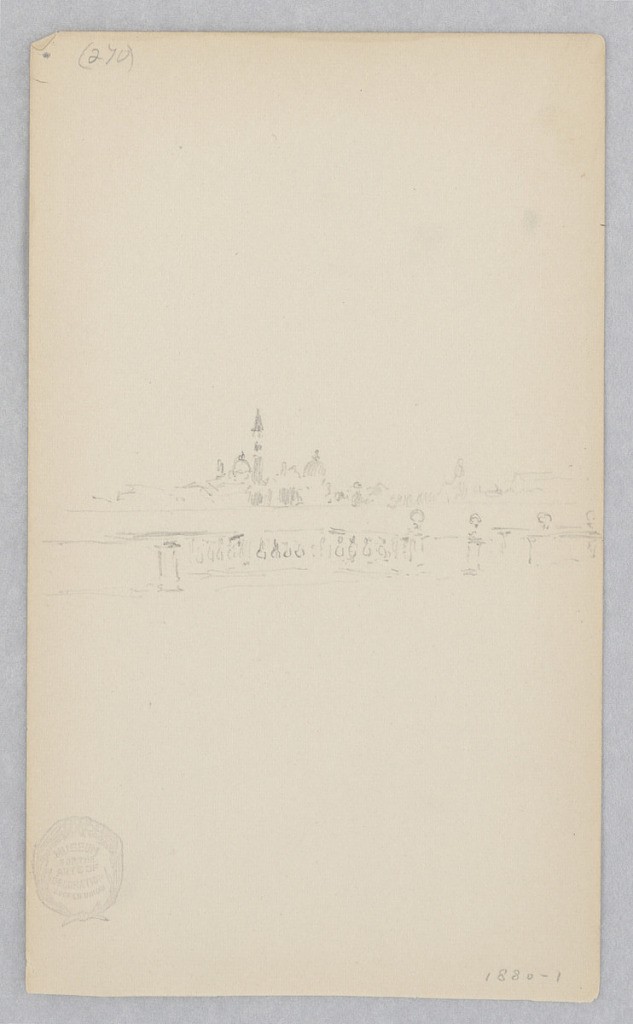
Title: View of Venice, Italy
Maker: Robert Frederick Blum, American, 1857–1903
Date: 1880–1881
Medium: Graphite on wove paper
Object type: Drawing
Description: Sketch of the Grand Canal in Venice with St. Mark's cathedral in the background.